Question: Count the number of objects in the diagram.
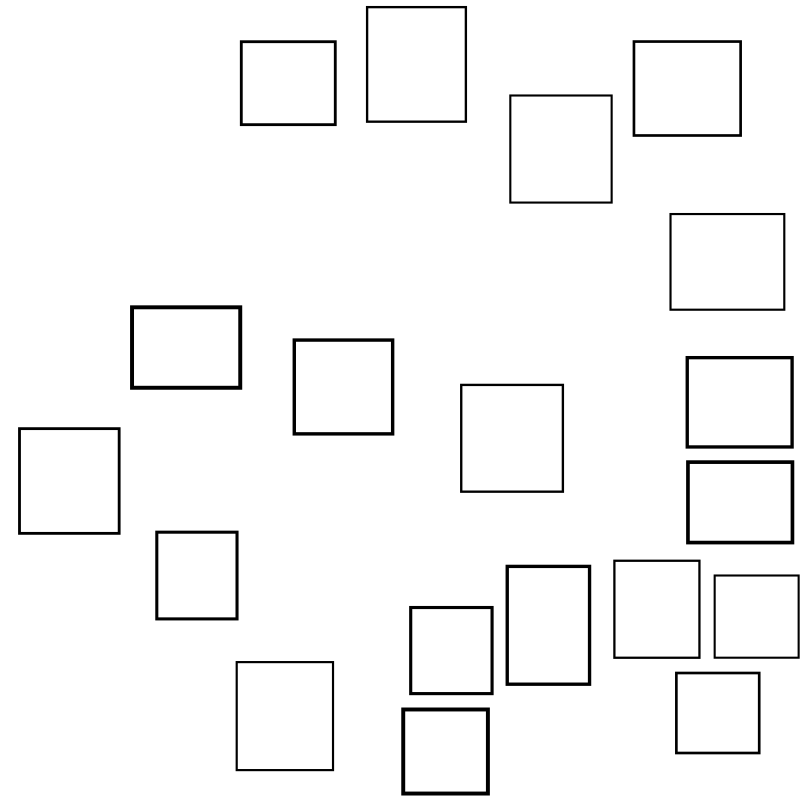
Answer: 19